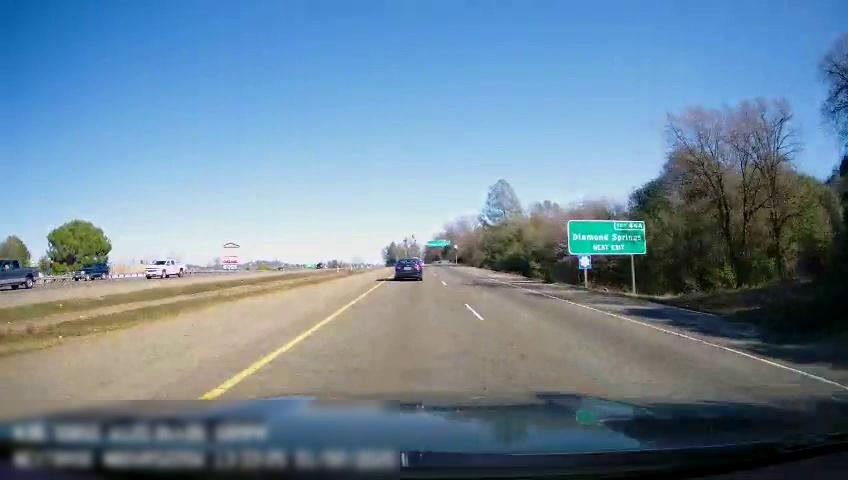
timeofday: Day
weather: Sunny
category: Drivable Space
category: Drivable Space
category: Vehicles | SUV
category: Vehicles | Truck
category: Vehicles | Truck
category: Vehicles | Car
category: Lanes | Current Lane
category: Lanes | Current Lane
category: Lanes | Alternate Lane
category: Traffic | Signs
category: Traffic | Signs
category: Traffic | Signs